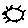
Label: sun